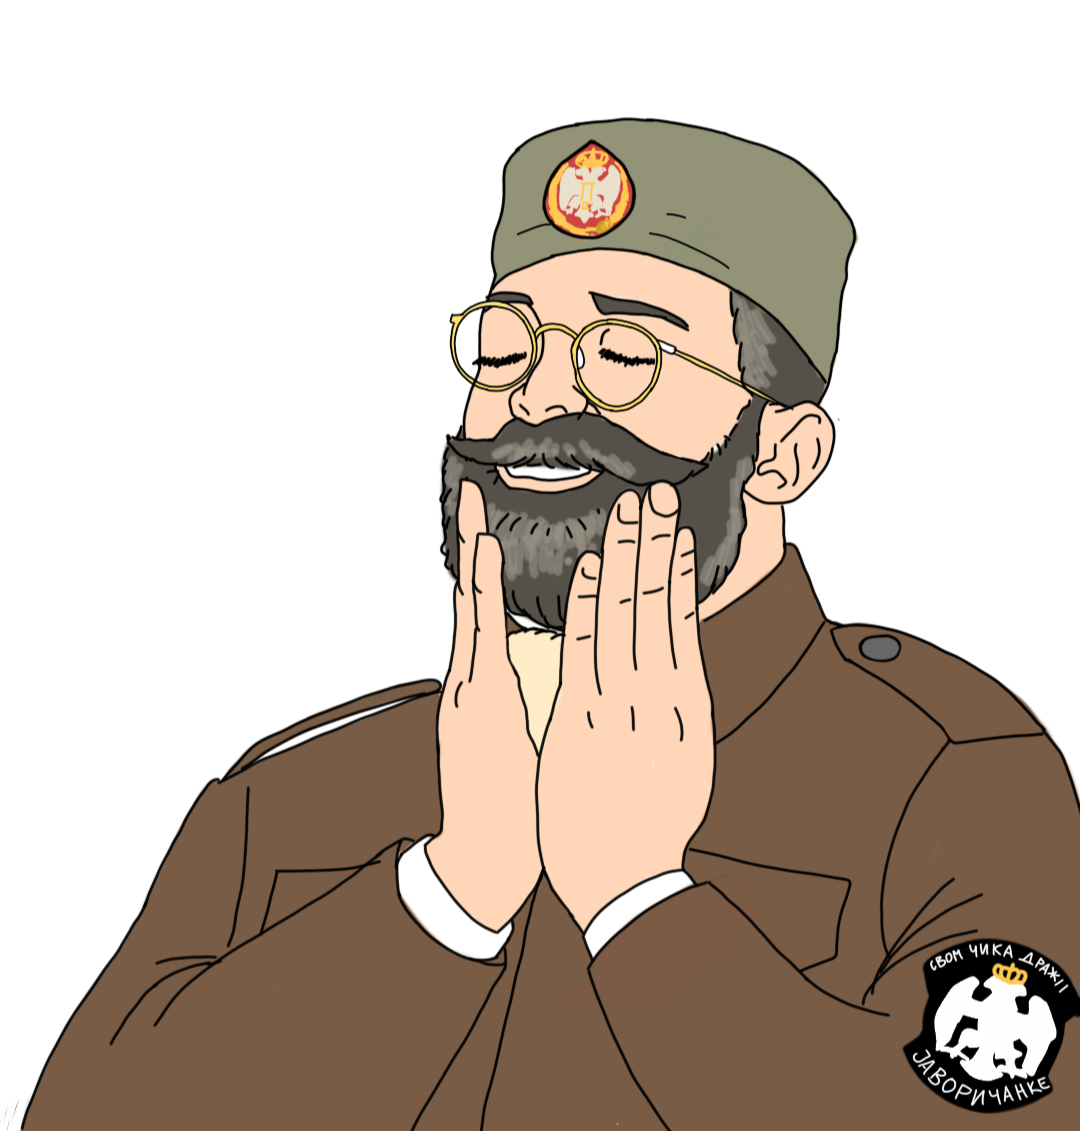
Label: 5_Feels_Good